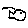
Label: fish